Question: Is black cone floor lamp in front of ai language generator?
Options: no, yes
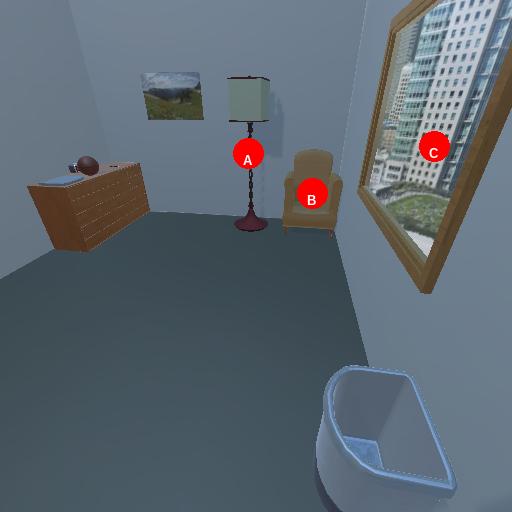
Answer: no